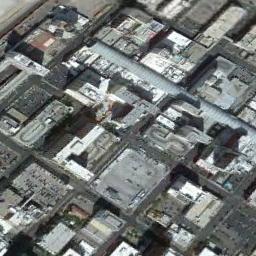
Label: commercial_area